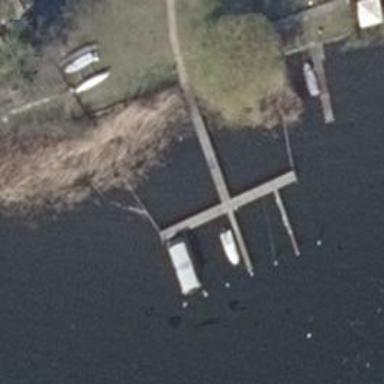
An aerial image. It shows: Man-made pier.